Interaction volume radius: 5 \u00c5
Interaction volume height: 10 \u00c5
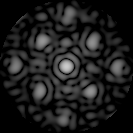
Disorder parameter: 0.2826